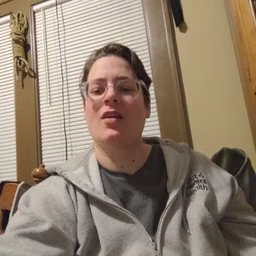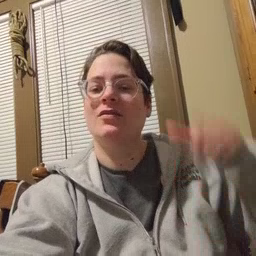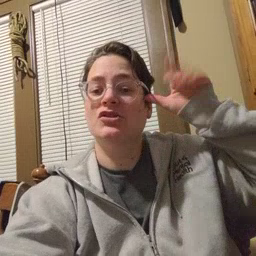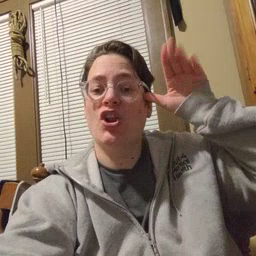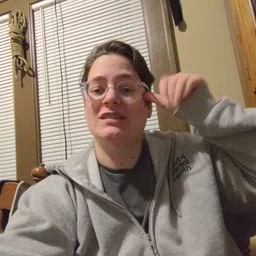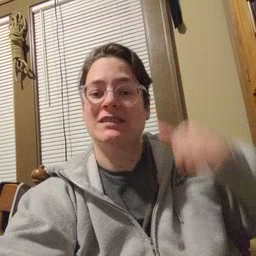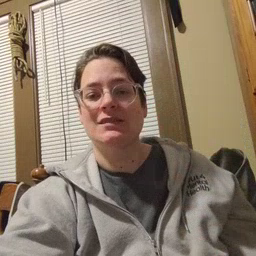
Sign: donkey